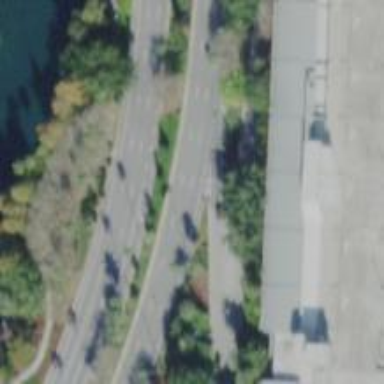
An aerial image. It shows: Secondary road with separate asphalt sidewalks.